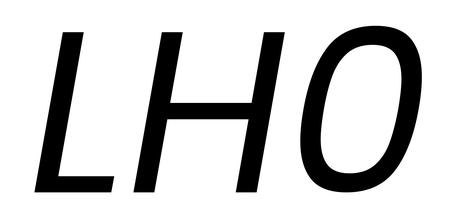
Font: Poppins-Italic